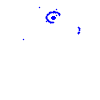
Particle: proton